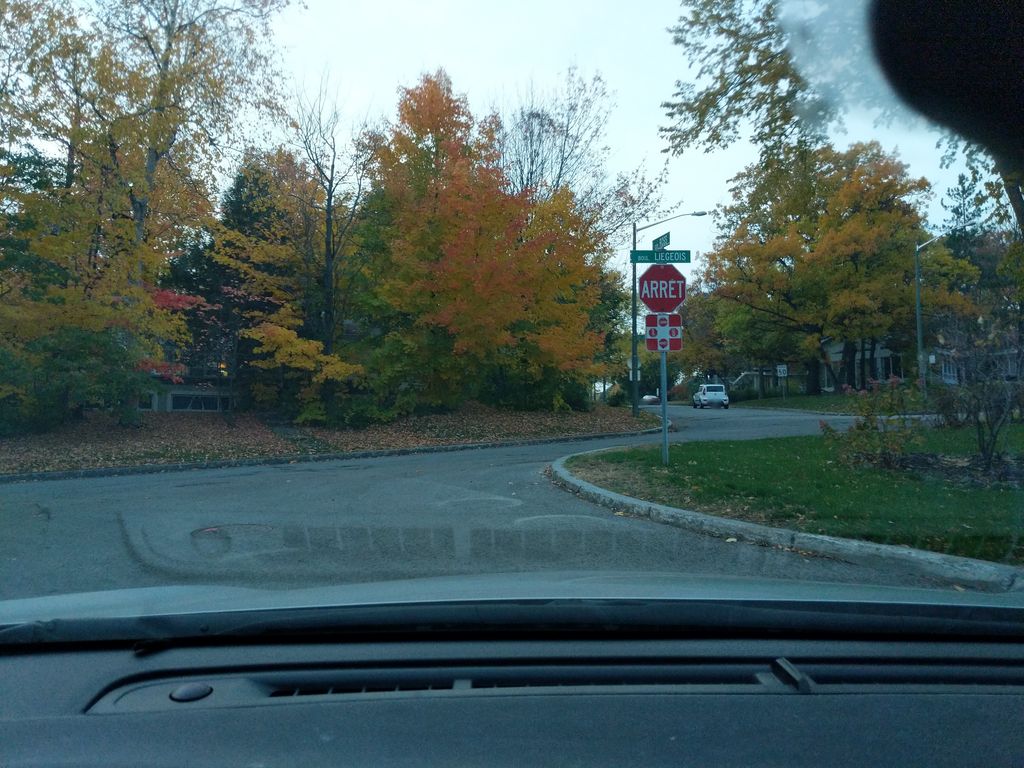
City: quebec_city